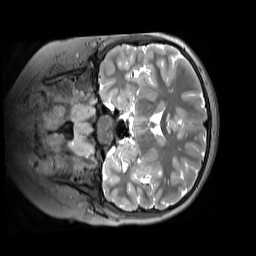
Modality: T2w
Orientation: coronal
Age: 11
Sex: male
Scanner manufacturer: siemens
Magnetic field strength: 3 T
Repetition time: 3.2 s
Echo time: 0.408 s